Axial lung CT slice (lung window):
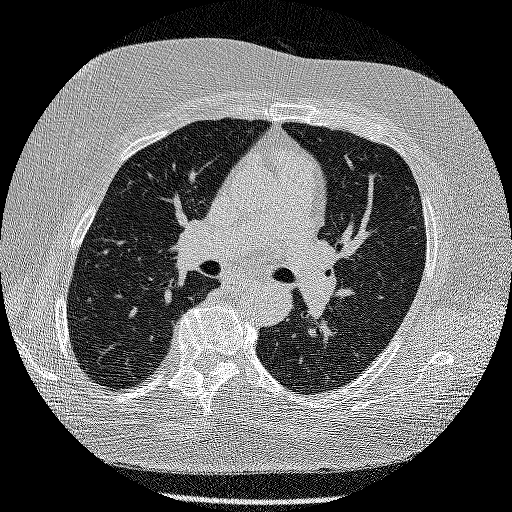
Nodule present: no